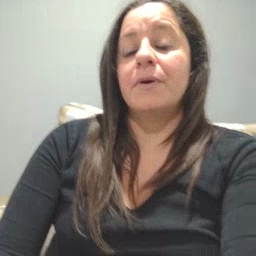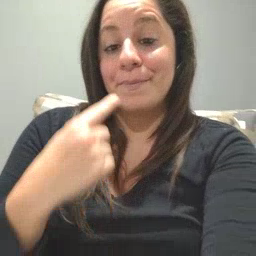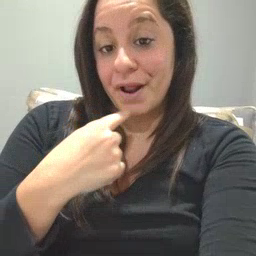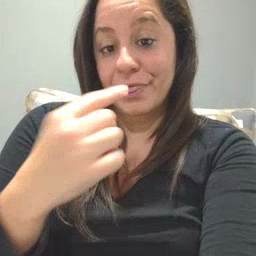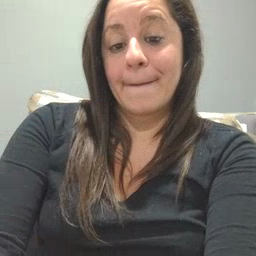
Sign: mouth